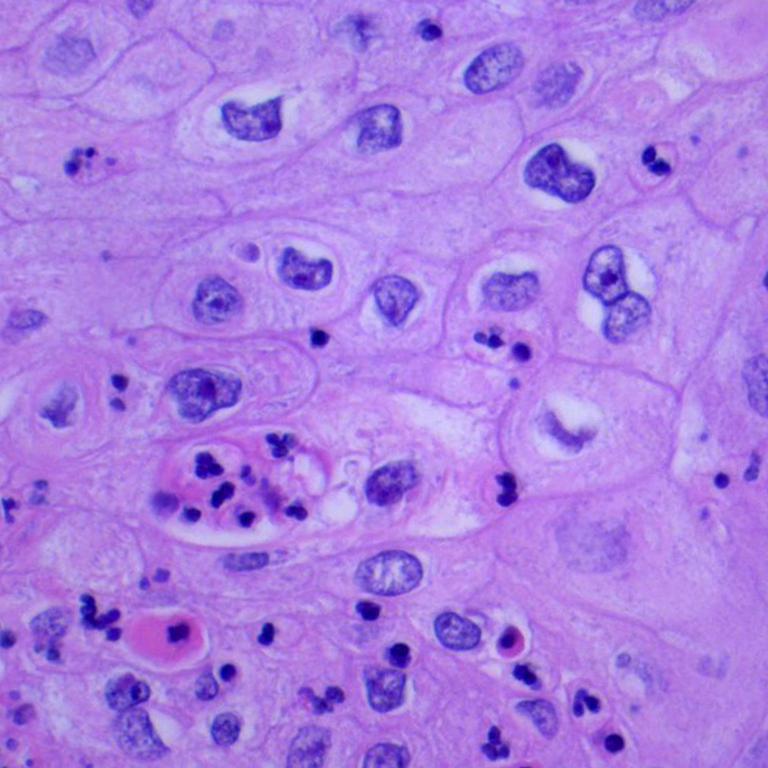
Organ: lung
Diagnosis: squamous carcinomas